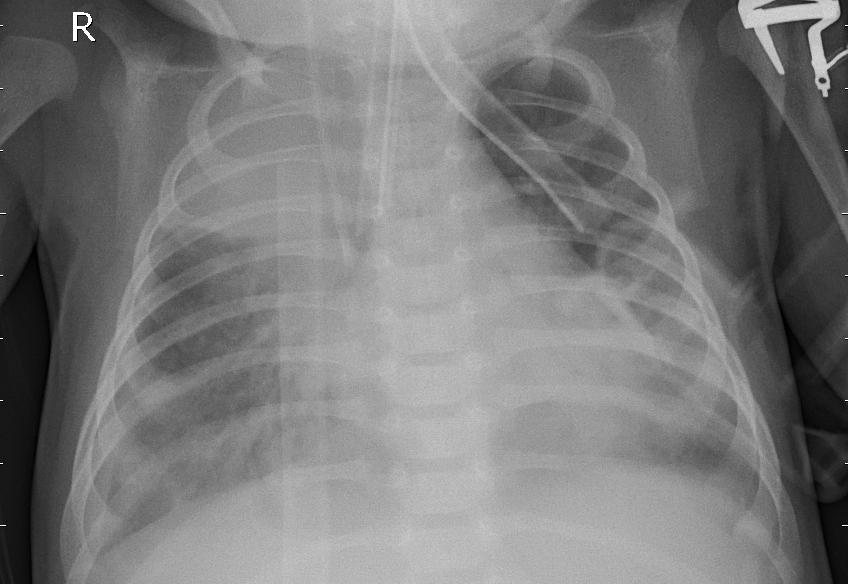
Diagnosis: PNEUMONIA